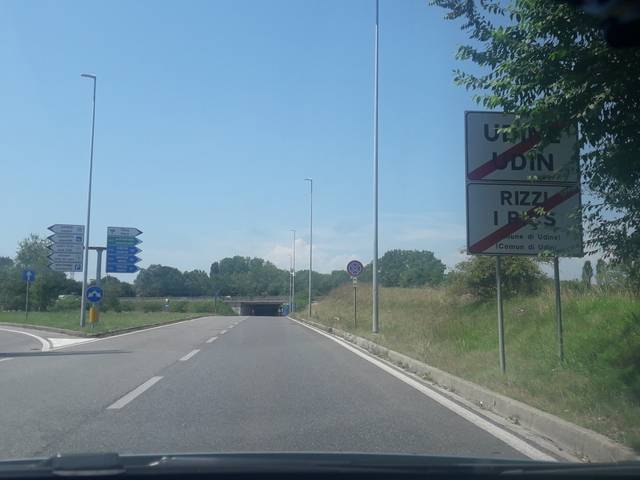
Region: Italy
Coordinates: 46.085, 13.196